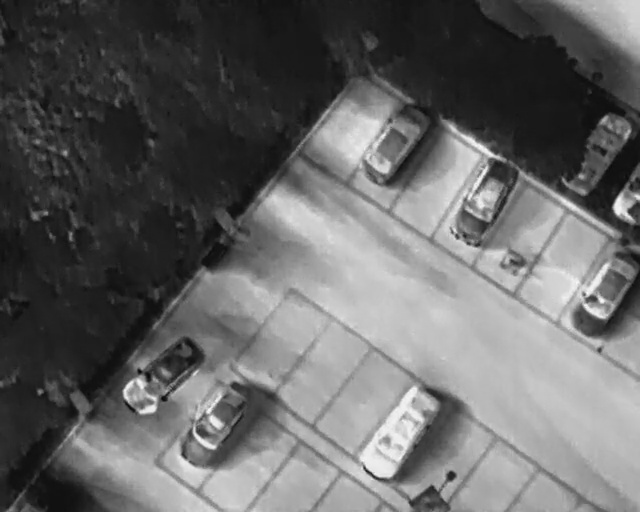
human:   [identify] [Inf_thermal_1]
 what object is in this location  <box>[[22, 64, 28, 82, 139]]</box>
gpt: <ref>1 large car at the bottom left</ref>

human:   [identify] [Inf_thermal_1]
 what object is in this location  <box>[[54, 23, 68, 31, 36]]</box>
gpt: <ref>1 large car at the top</ref>